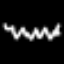
Label: squiggle